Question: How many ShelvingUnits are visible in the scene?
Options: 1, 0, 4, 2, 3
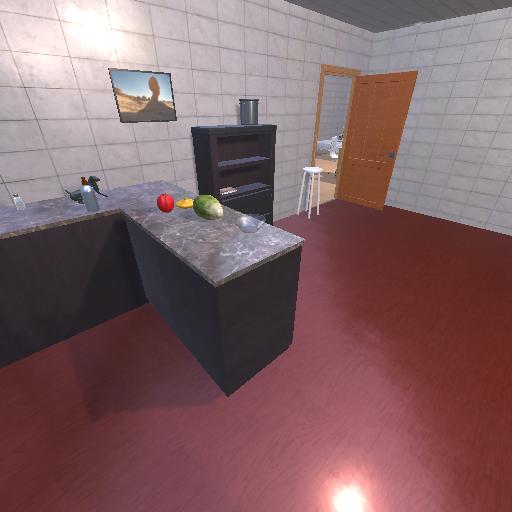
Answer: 1